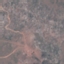
Land use / land cover class: HerbaceousVegetation